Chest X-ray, PA view. Patient: 53 years old, sex F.
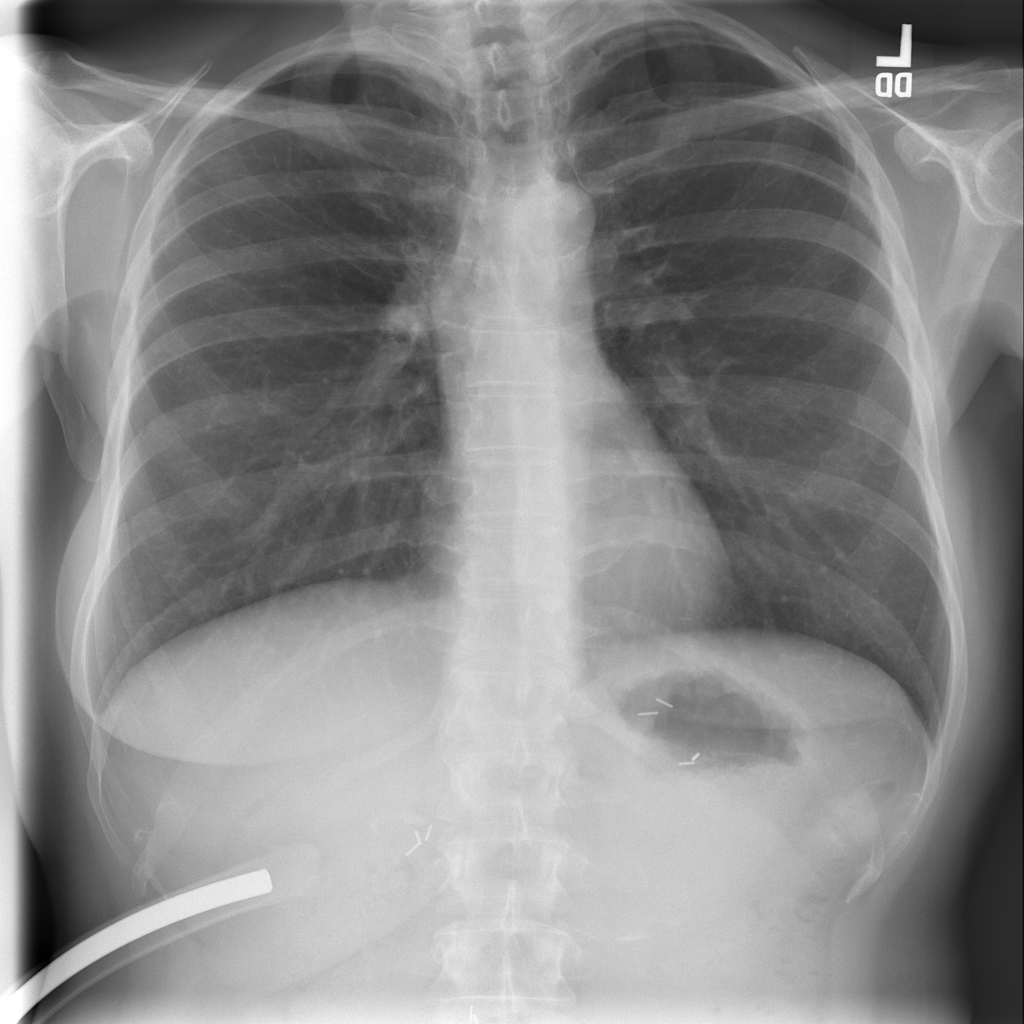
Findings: No Finding